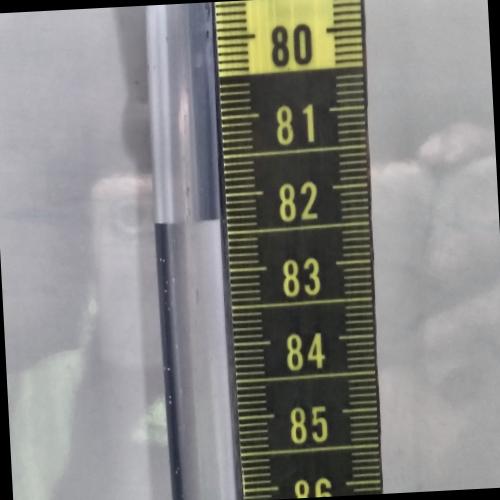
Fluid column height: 82.3 cm